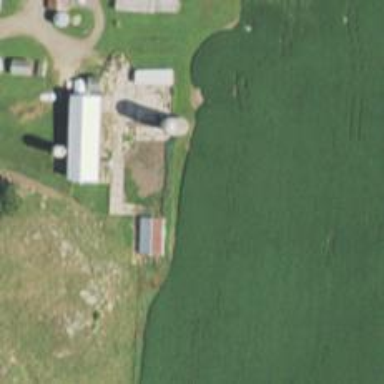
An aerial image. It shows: Silo.